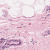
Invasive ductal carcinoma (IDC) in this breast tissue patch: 0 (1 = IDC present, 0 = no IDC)